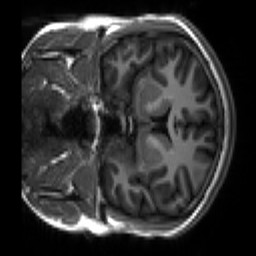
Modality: T1w
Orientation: coronal
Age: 18
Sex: male
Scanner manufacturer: siemens
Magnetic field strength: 3 T
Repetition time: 2.3 s
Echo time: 0.00266 s